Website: home-depot
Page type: billing-address
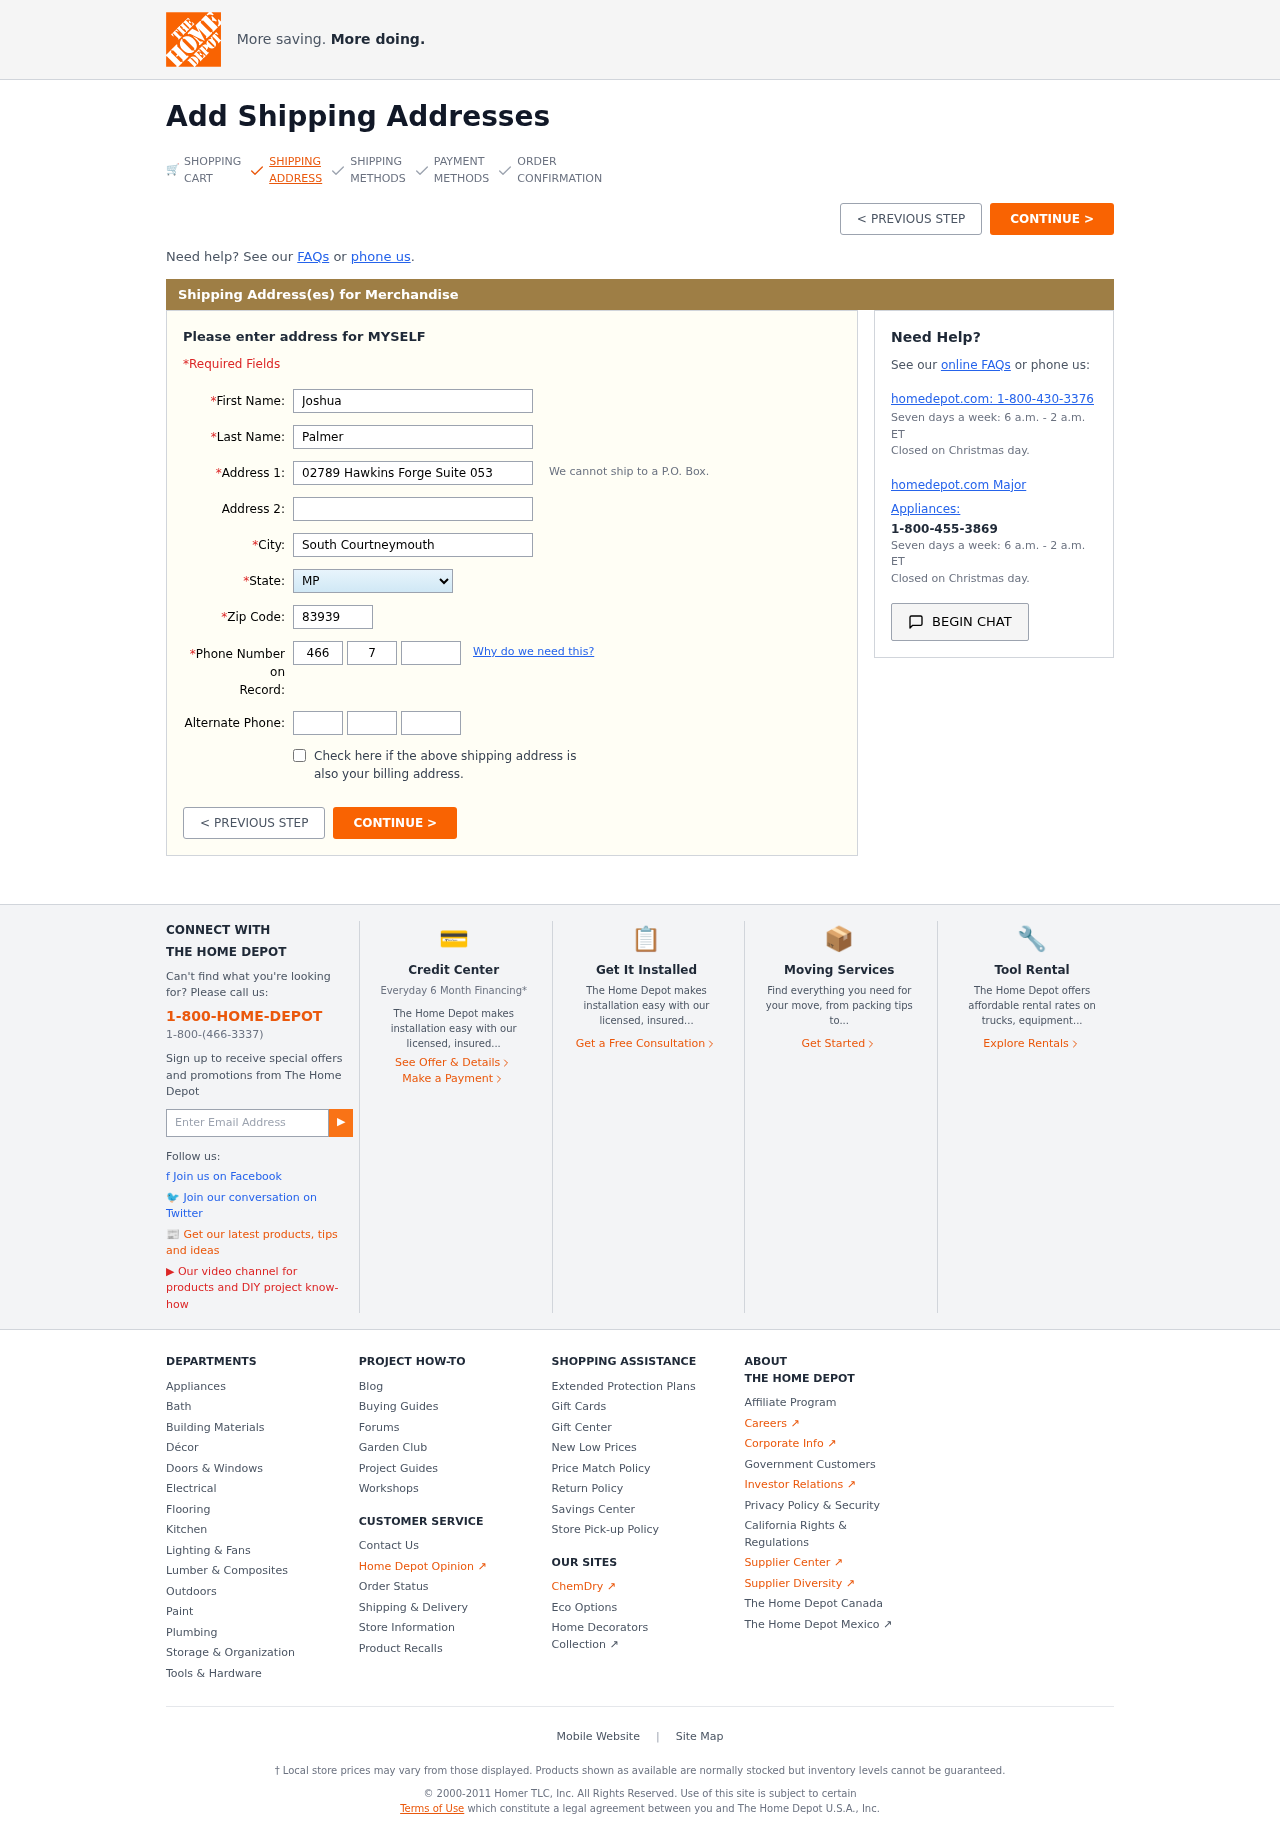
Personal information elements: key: PII_STATE
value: MP
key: PII_FIRSTNAME
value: Joshua
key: PII_LASTNAME
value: Palmer
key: PII_STREET
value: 02789 Hawkins Forge Suite 053
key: PII_CITY
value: South Courtneymouth
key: PII_POSTCODE
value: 83939
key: PII_PHONE_AREA
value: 466
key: PII_PHONE_PREFIX
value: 749
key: PII_PHONE_LINE
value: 8755